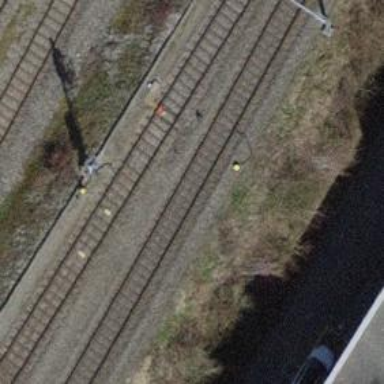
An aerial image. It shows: Railway track with contact line for electrification.